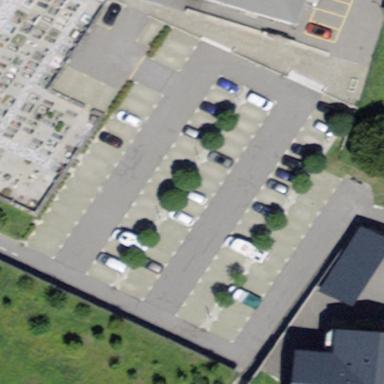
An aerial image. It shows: Parking area with surface.